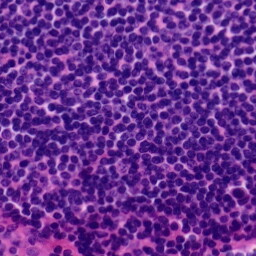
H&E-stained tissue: Tonsil